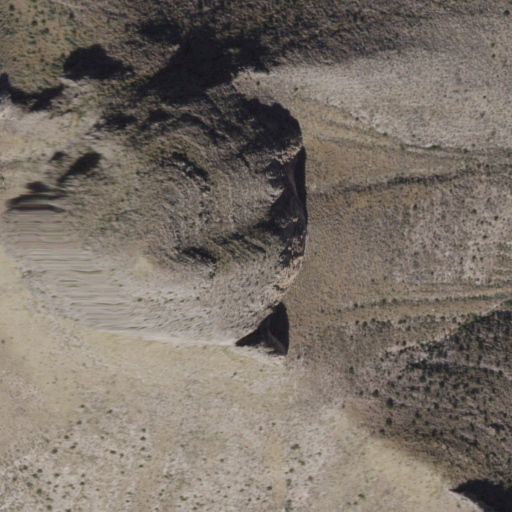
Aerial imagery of mountain in Arizona named Mount Bruce containing shrub, evergreen forest, and grassland